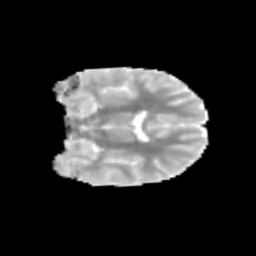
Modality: MD
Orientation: coronal
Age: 10
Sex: female
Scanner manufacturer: siemens
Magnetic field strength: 3 T
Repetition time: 3.8 s
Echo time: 0.07 s